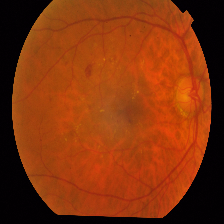
Diabetic retinopathy grade: Proliferative DR